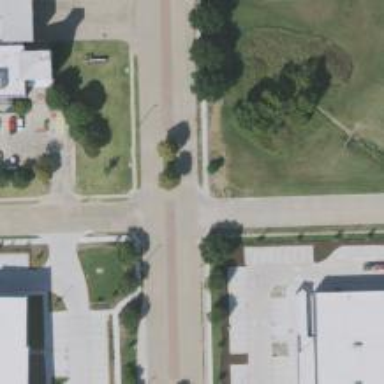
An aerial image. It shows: Secondary road with separate sidewalks.